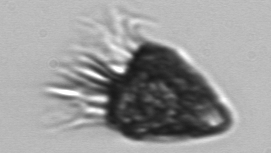
Label: Strombidium_morphotype2